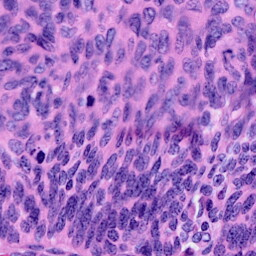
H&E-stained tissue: Cervix